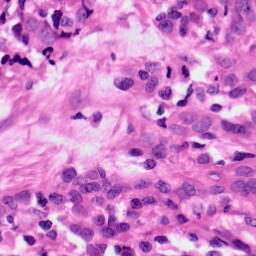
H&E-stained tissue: Ovarian